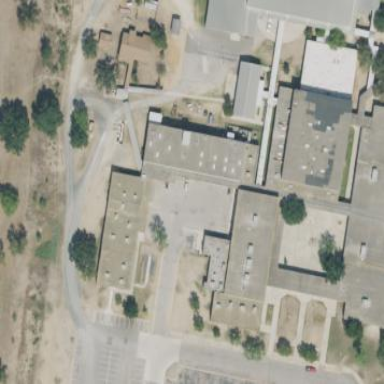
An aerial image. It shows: School building.